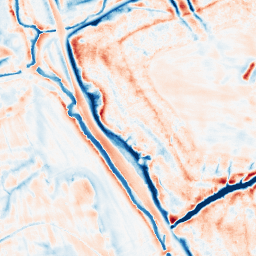
Category: edge_preserving
Decomposition family: bilateral
Decomposition parameters: d: 21
sigma_color: 75
sigma_space: 150
Upsampling method: lanczos
Upsampling parameters: scale: 2
Upsampling scale: 2